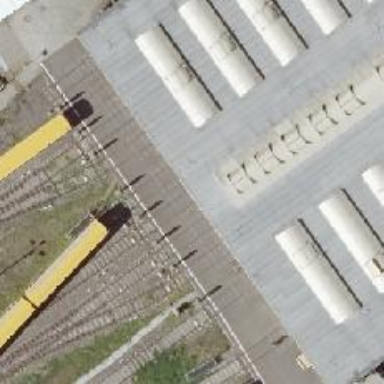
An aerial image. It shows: Yard area used for services next to electrified rail track with overhead electrification.